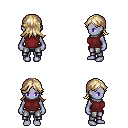
a pixel art fantasy rpg character, female body template, dark elf, purple skin, maroon sleeveless shirt, metal pants, white blonde loose hair, four views (front, back, left, right), 2x2 character sprite sheet, small pixel art, hard edges, no anti-aliasing